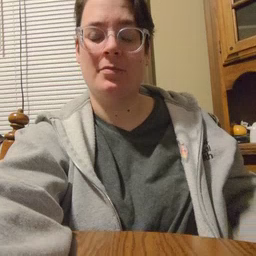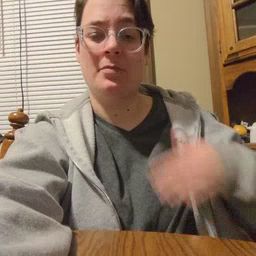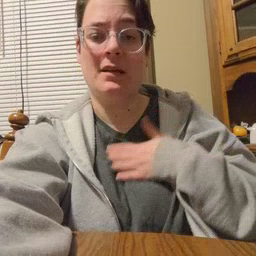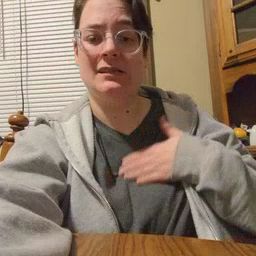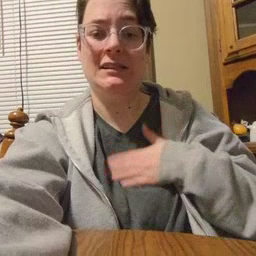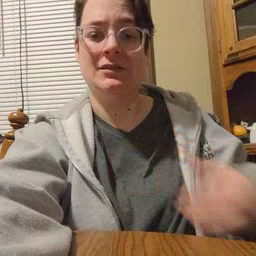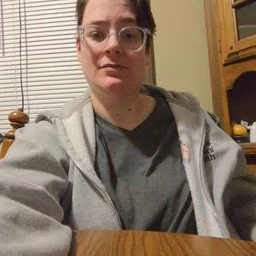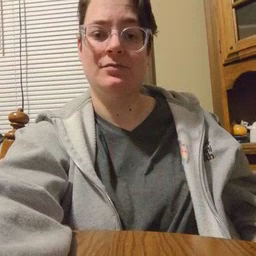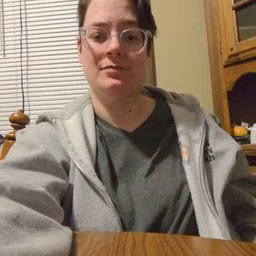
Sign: please